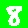
Digit: 8